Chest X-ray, PA view. Patient: 28 years old, sex M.
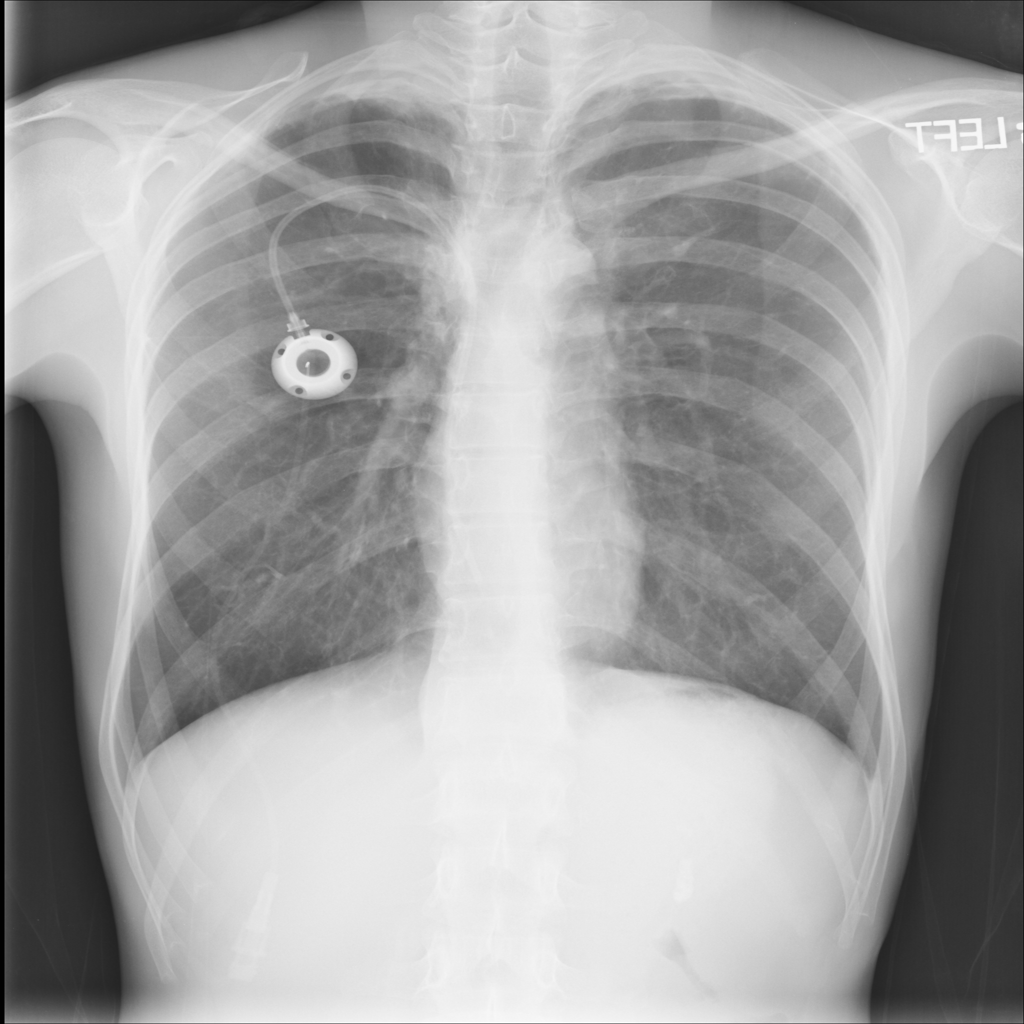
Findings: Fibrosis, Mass